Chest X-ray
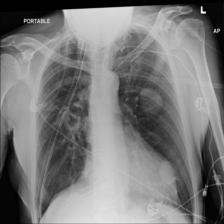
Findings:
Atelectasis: negative
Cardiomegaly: negative
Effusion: negative
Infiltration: negative
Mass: negative
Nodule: negative
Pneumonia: negative
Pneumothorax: negative
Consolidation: negative
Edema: negative
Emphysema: negative
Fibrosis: negative
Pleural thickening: negative
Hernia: negative